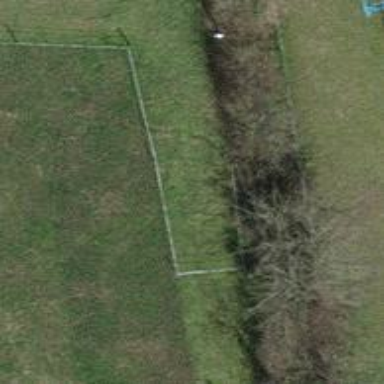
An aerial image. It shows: Ditch in the surroundings.